Interaction volume radius: 5 \u00c5
Interaction volume height: 10 \u00c5
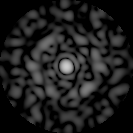
Disorder parameter: 0.8422